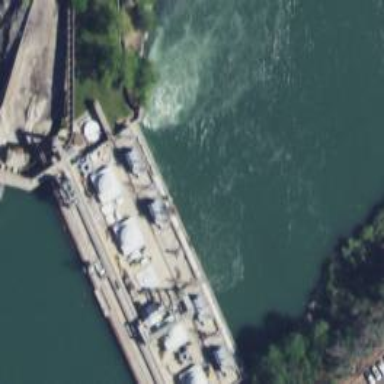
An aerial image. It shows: Hydro power generator utilizing water storage as its method.